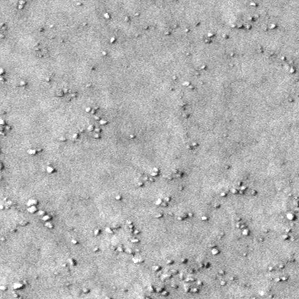
Label: frost